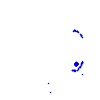
Particle: electron